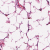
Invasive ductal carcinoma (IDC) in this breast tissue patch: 0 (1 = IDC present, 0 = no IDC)